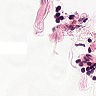
Metastatic tissue present: no